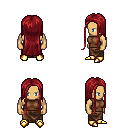
a pixel art fantasy rpg character, male body template, human, tanned skin, brown sleeveless shirt, robe skirt, brunette extra-long hairstyle, gold boots, four views (front, back, left, right), 2x2 character sprite sheet, small pixel art, hard edges, no anti-aliasing